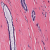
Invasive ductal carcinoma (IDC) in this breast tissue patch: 0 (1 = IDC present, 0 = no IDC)